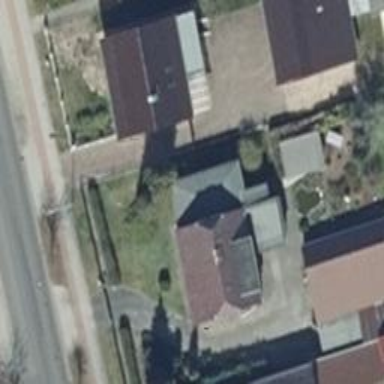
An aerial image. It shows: Residential building.